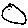
Label: moon